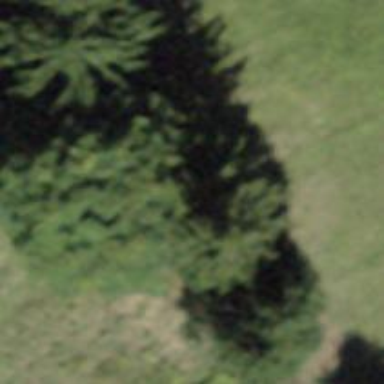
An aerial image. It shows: Row of trees in natural setting.